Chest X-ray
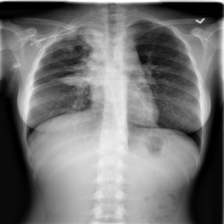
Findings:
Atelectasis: negative
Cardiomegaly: negative
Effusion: negative
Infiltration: negative
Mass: positive
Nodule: positive
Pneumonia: negative
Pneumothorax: negative
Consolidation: negative
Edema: negative
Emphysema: negative
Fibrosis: negative
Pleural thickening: negative
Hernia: negative